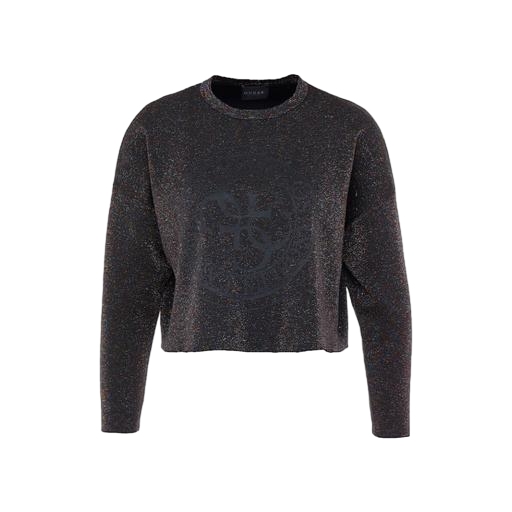
multicolor long-sleeve t-shirt, multicolor black glitter print boyfriend t-shirt, multicolor long-sleeve keyhole t-shirt, white background